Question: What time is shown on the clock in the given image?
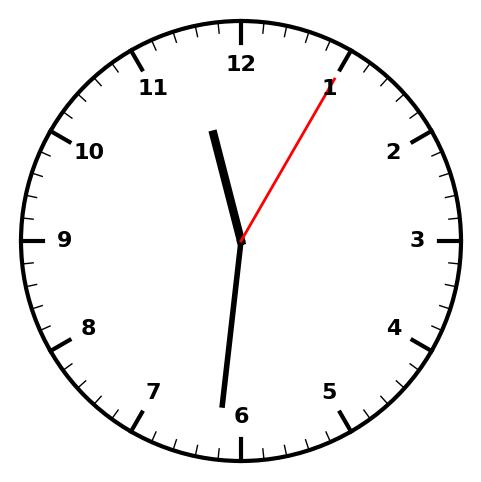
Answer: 11:31:05